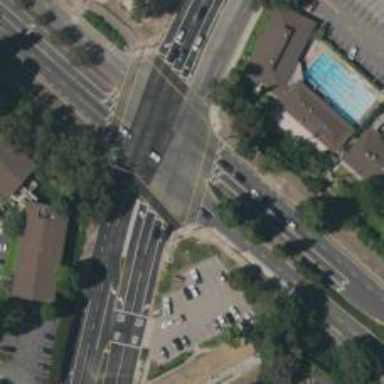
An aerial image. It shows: Marked crossing on the road.